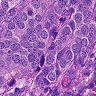
Metastatic tissue present: yes